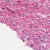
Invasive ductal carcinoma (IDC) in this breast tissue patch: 0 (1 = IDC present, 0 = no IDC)